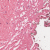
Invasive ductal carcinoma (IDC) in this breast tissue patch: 0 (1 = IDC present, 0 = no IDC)